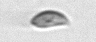
Label: Cryptophyta